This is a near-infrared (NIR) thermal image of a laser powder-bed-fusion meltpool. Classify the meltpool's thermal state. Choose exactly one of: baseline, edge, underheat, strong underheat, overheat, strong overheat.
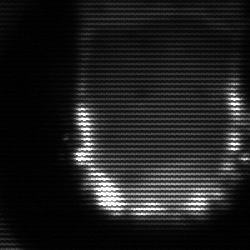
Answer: baseline